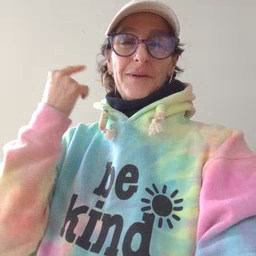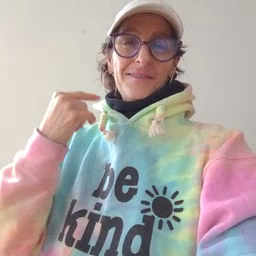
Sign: smile